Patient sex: F
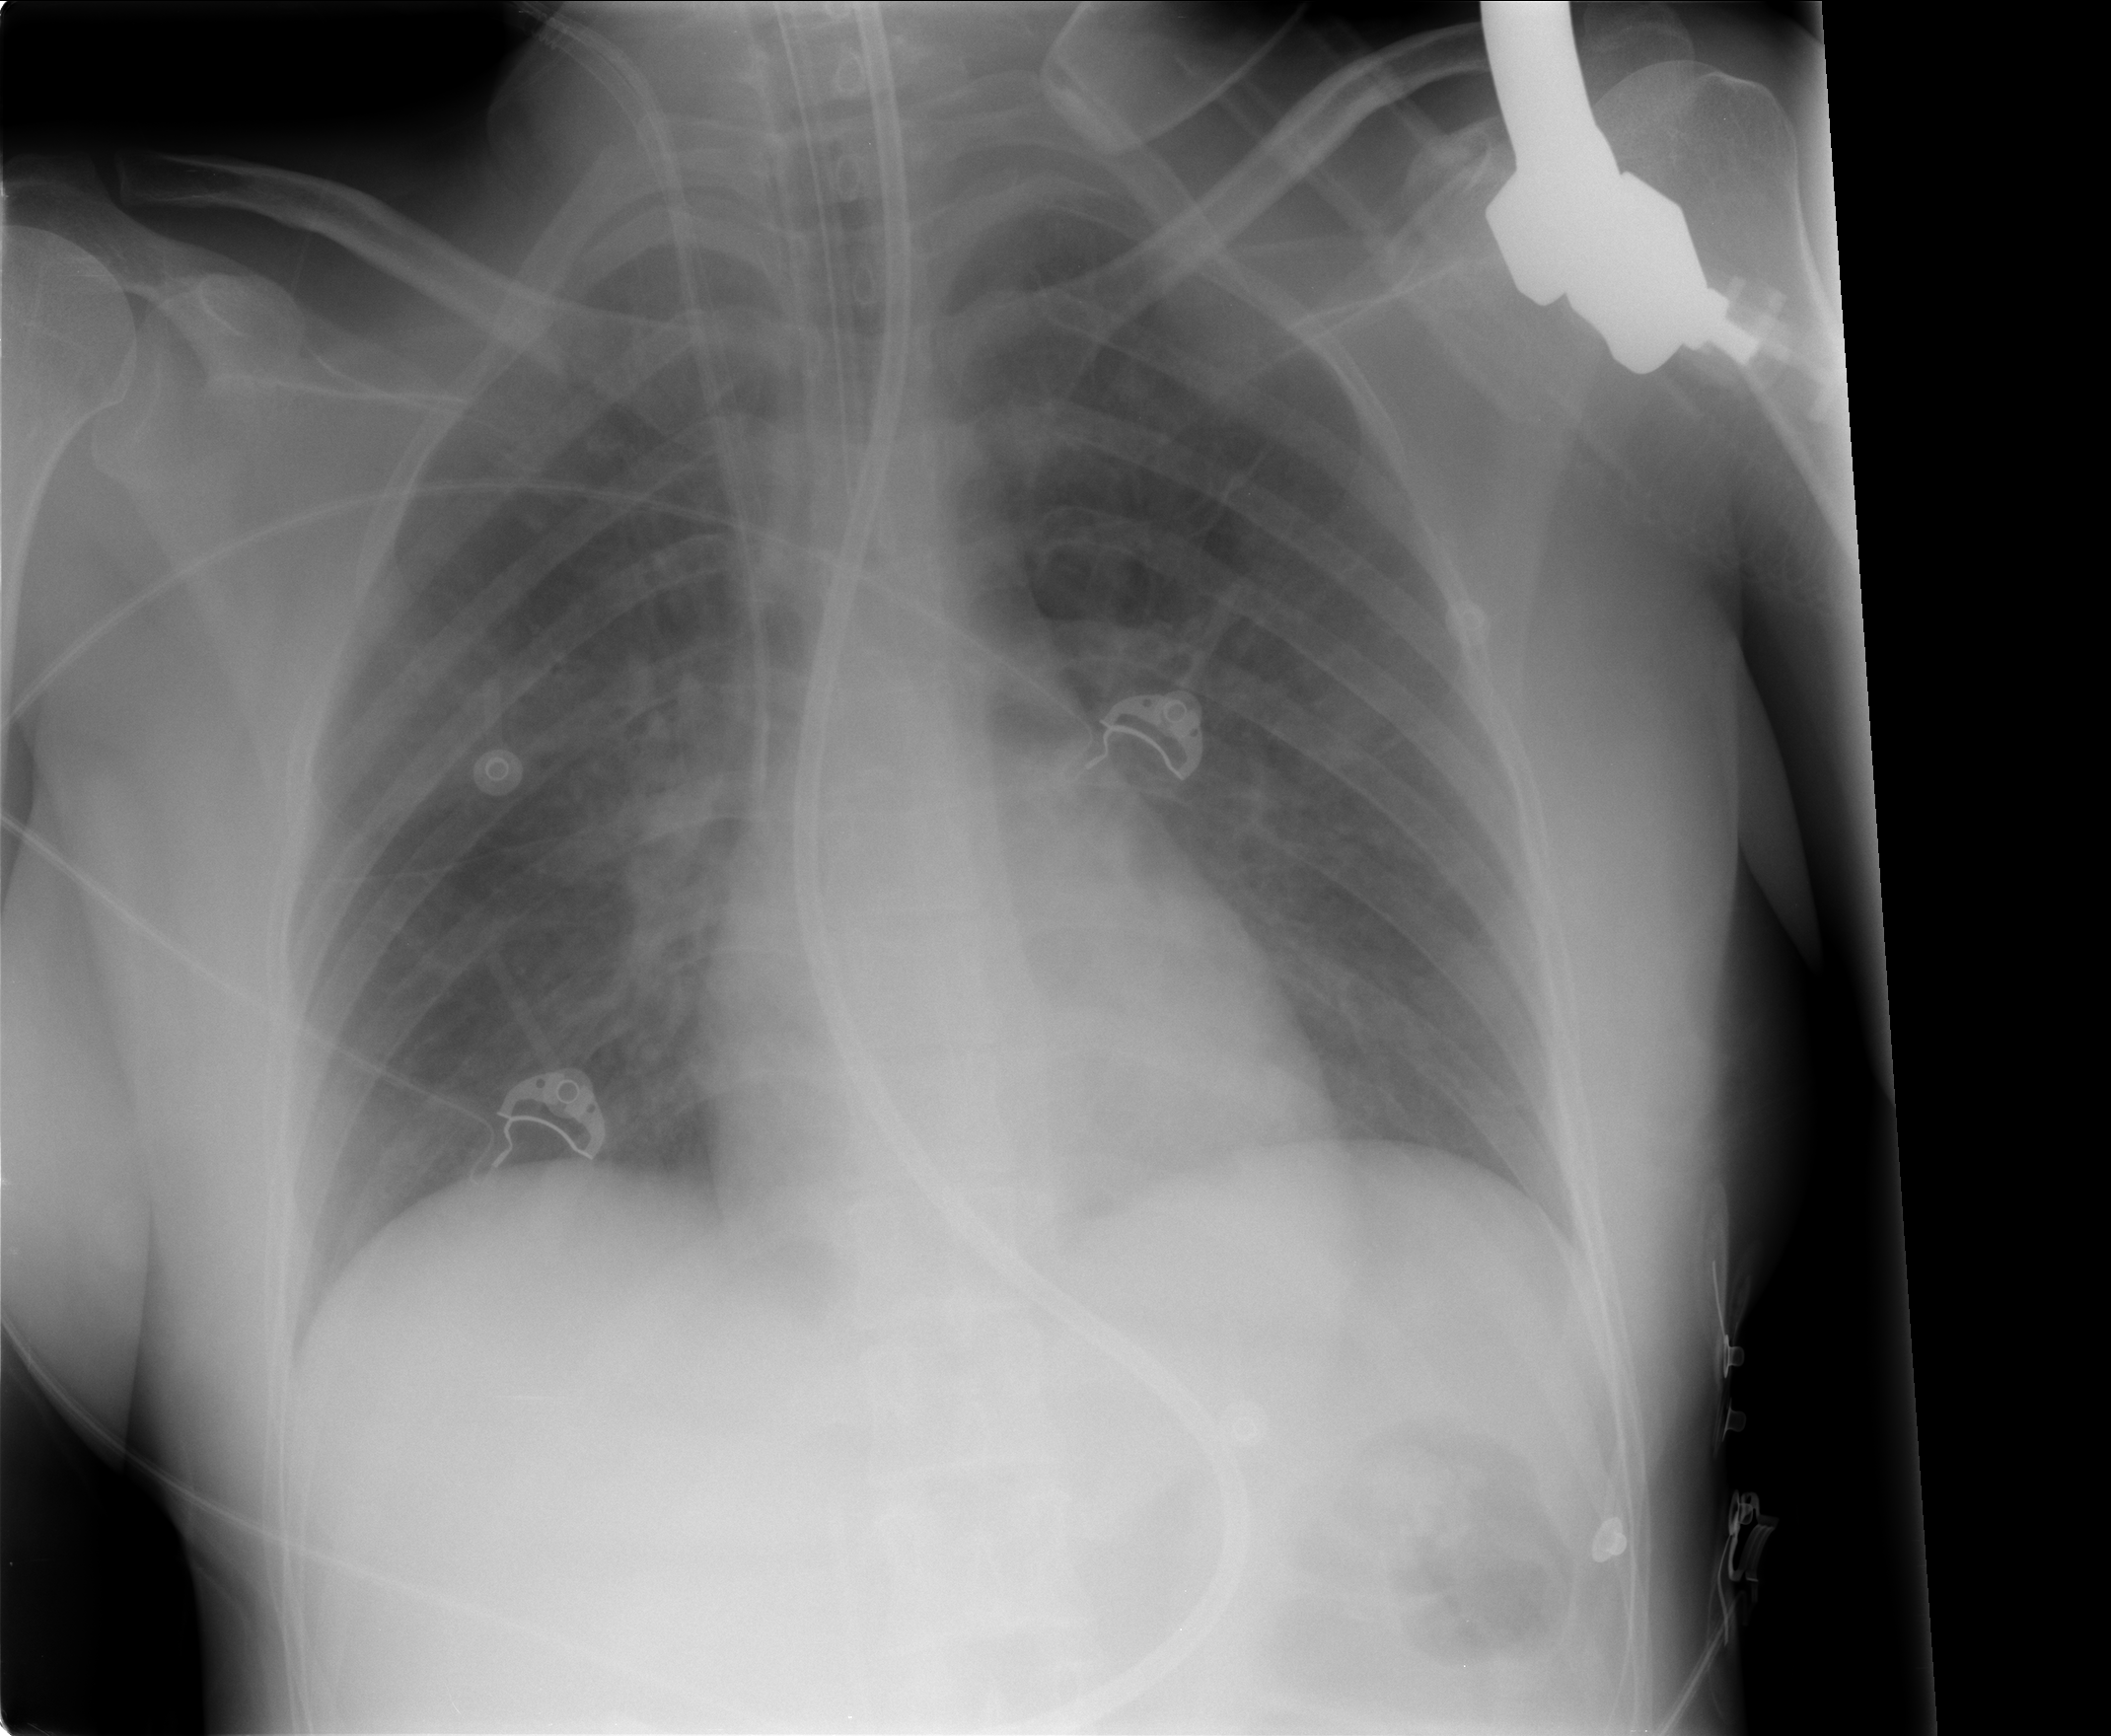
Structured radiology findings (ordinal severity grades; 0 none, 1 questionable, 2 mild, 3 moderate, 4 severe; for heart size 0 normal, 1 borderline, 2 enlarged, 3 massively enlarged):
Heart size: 0
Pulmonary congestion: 2
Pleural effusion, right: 0
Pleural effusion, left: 0
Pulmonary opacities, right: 0
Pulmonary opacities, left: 0
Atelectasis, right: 0
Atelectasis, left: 0